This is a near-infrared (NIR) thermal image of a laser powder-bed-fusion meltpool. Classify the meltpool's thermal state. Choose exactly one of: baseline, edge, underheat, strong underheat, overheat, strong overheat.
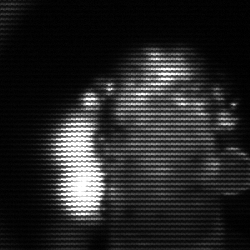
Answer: strong underheat